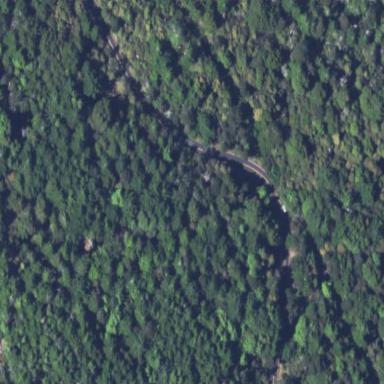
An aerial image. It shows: Forest area.